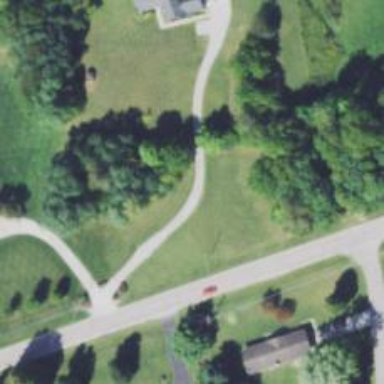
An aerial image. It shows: Driveway.